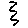
Label: zigzag